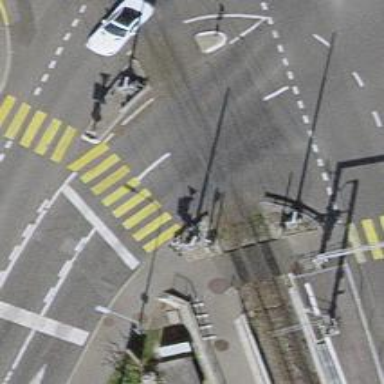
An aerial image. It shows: Kerb barrier.